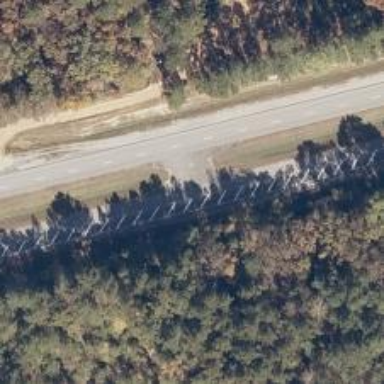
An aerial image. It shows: Primary highway with asphalt surface. It is dual carriageway.